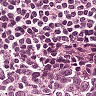
Metastatic tissue present: no